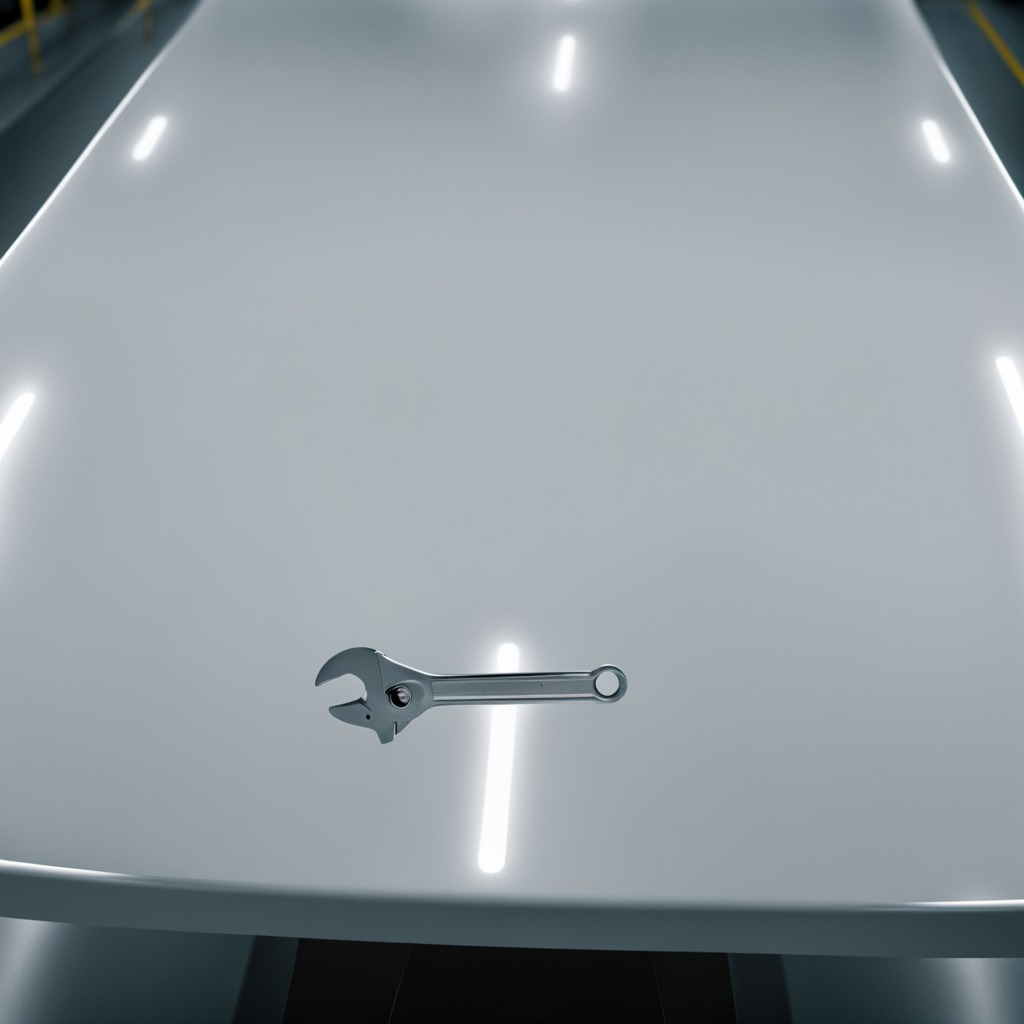
An wrench lies on a table in a ship maintenance bay industrial lighting.